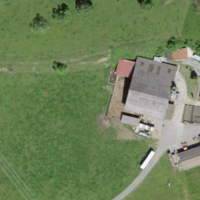
EUNIS habitat code: 24
Species observed at this site:
Filipendula ulmaria